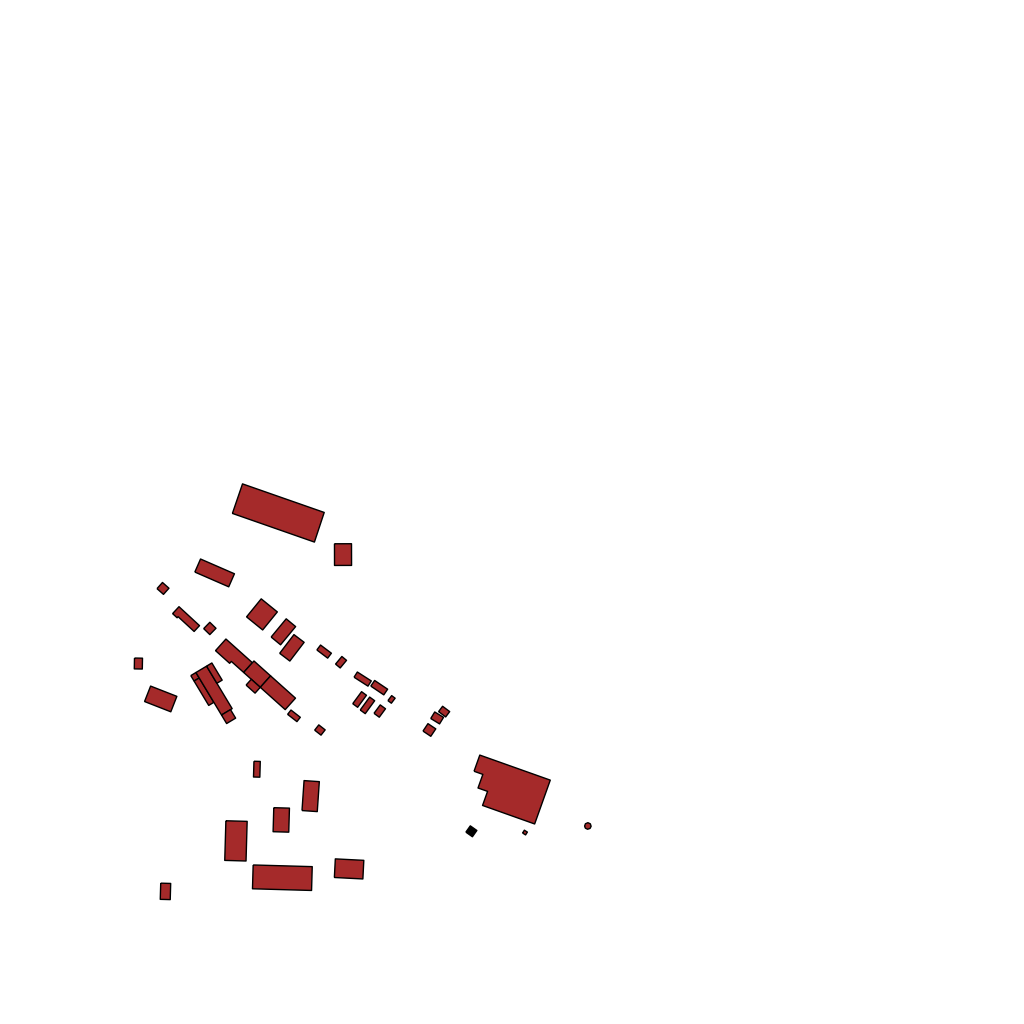
Tags: overhead vector_map, agriculture, industrial, recreation, residential, special, individual_rise, low_rise, density_1, Building, Facility, 1.0 km²